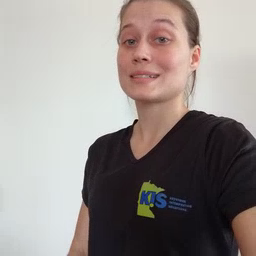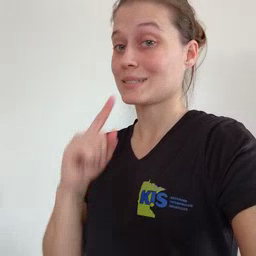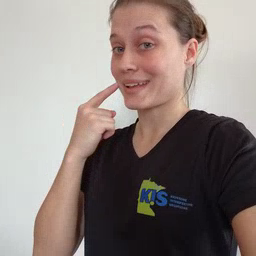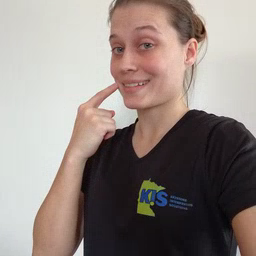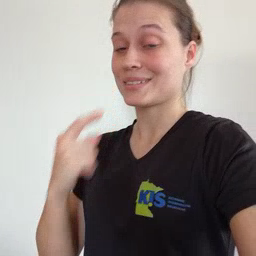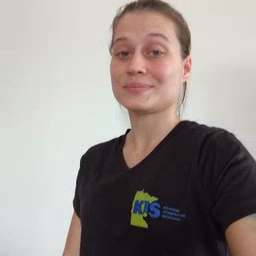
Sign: smile